Question: I have an SQL database project in VisualStudio 2010 in source control with TFS 2010 with a few branches that each deploy to different servers depending on the configuration profile.
Using a sqlcmdvars file with the configuration profile appended in the filename (Debug.sqlcmdvars, etc..) for each configuration profile lets me specify the unique file path for a particular deployment environment by use of the reserved names Path1 and Path2 for the mdf file and the log file.
'''
<?xml version="1.0" encoding="utf-8"?>
<SqlCommandVariables xmlns="urn:Microsoft.VisualStudio.Data.Schema.Package.SqlCmdVars">
<Version>1.0</Version>
<Properties>
<Property>
<PropertyName>Path1</PropertyName>
<PropertyValue>C:\SQLSERVER LOG\$(DatabaseName)\</PropertyValue>
</Property>
<Property>
<PropertyName>Path2</PropertyName>
<PropertyValue>C:\SQLSERVER DATA\$(DatabaseName)\</PropertyValue>
</Property>
</Properties>
</SqlCommandVariables>
'''
Now I'm trying to add a custom FileStream file with an associated FileStream FileGroup

I have added an additional entry in sqlcmdvars files:
'''
<Property>
<PropertyName>PathBlobStream</PropertyName>
<PropertyValue>C:\SQLSERVER DATA\$(DatabaseName)\BlobStream\</PropertyValue>
</Property>
'''
But am not sure how to tell the database to use this over what the SchemaObjects\Database Level Objects\Storage\BlobStore.sqlfile.sql has declared:
'''
ALTER DATABASE [$(DatabaseName)]
ADD FILE (NAME = [BlobStore], FILENAME = 'C:\SQLSERVER DATA\####\BlobStream') TO FILEGROUP [BlobStreamFileGroup];
'''
How do you use the new entry in the sqlcmdvars to override the path for the new FileStream file?
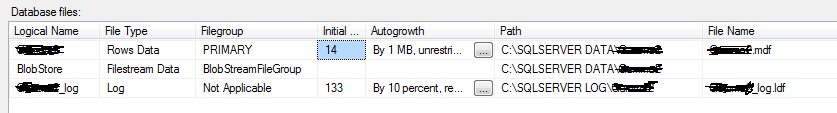
Answer: The best way I found to do this was add additional entries in the dbproj file to use a different schema file depending on the configuration profile:
'''
<ItemGroup Condition=" '$(Configuration)' == 'Debug' ">
<Build Include="Schema Objects\Database Level Objects\Storage\Files\BlobStore.sqlfile.sql">
<SubType>Code</SubType>
</Build>
</ItemGroup>
<ItemGroup Condition=" '$(Configuration)' == 'Internal' ">
<Build Include="Schema Objects\Database Level Objects\Storage\Files\BlobStore.sqlfile.Internal.sql">
<SubType>Code</SubType>
</Build>
</ItemGroup>
'''
The key was copy/pasting the original schema file and appending the configuration profile name in the file name. This keeps the debug variation with the original file name so that any future schema comparisons will be oblivious to the additional variations. You want to include the additional schema files in source control, but if following suite to the entries above, they won't show up in the project. I verified MSBuild handles this correctly. I'm crossing my fingers that TFS will do the same.